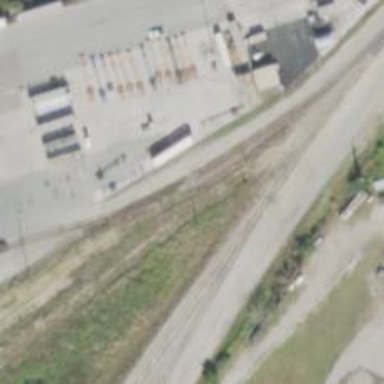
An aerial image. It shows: Abandoned railway yard.